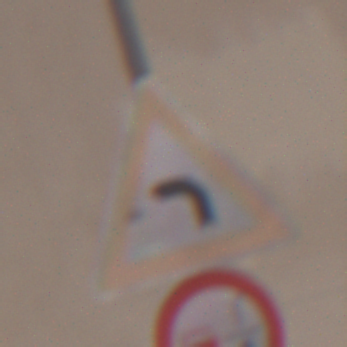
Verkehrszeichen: KurveLinks
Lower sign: VerbotUeberholenEinspurigeFahrzeuge
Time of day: Midday
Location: Outdoor (Urban)
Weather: PartlyCloudy
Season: NotSpecified
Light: Natural